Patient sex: M
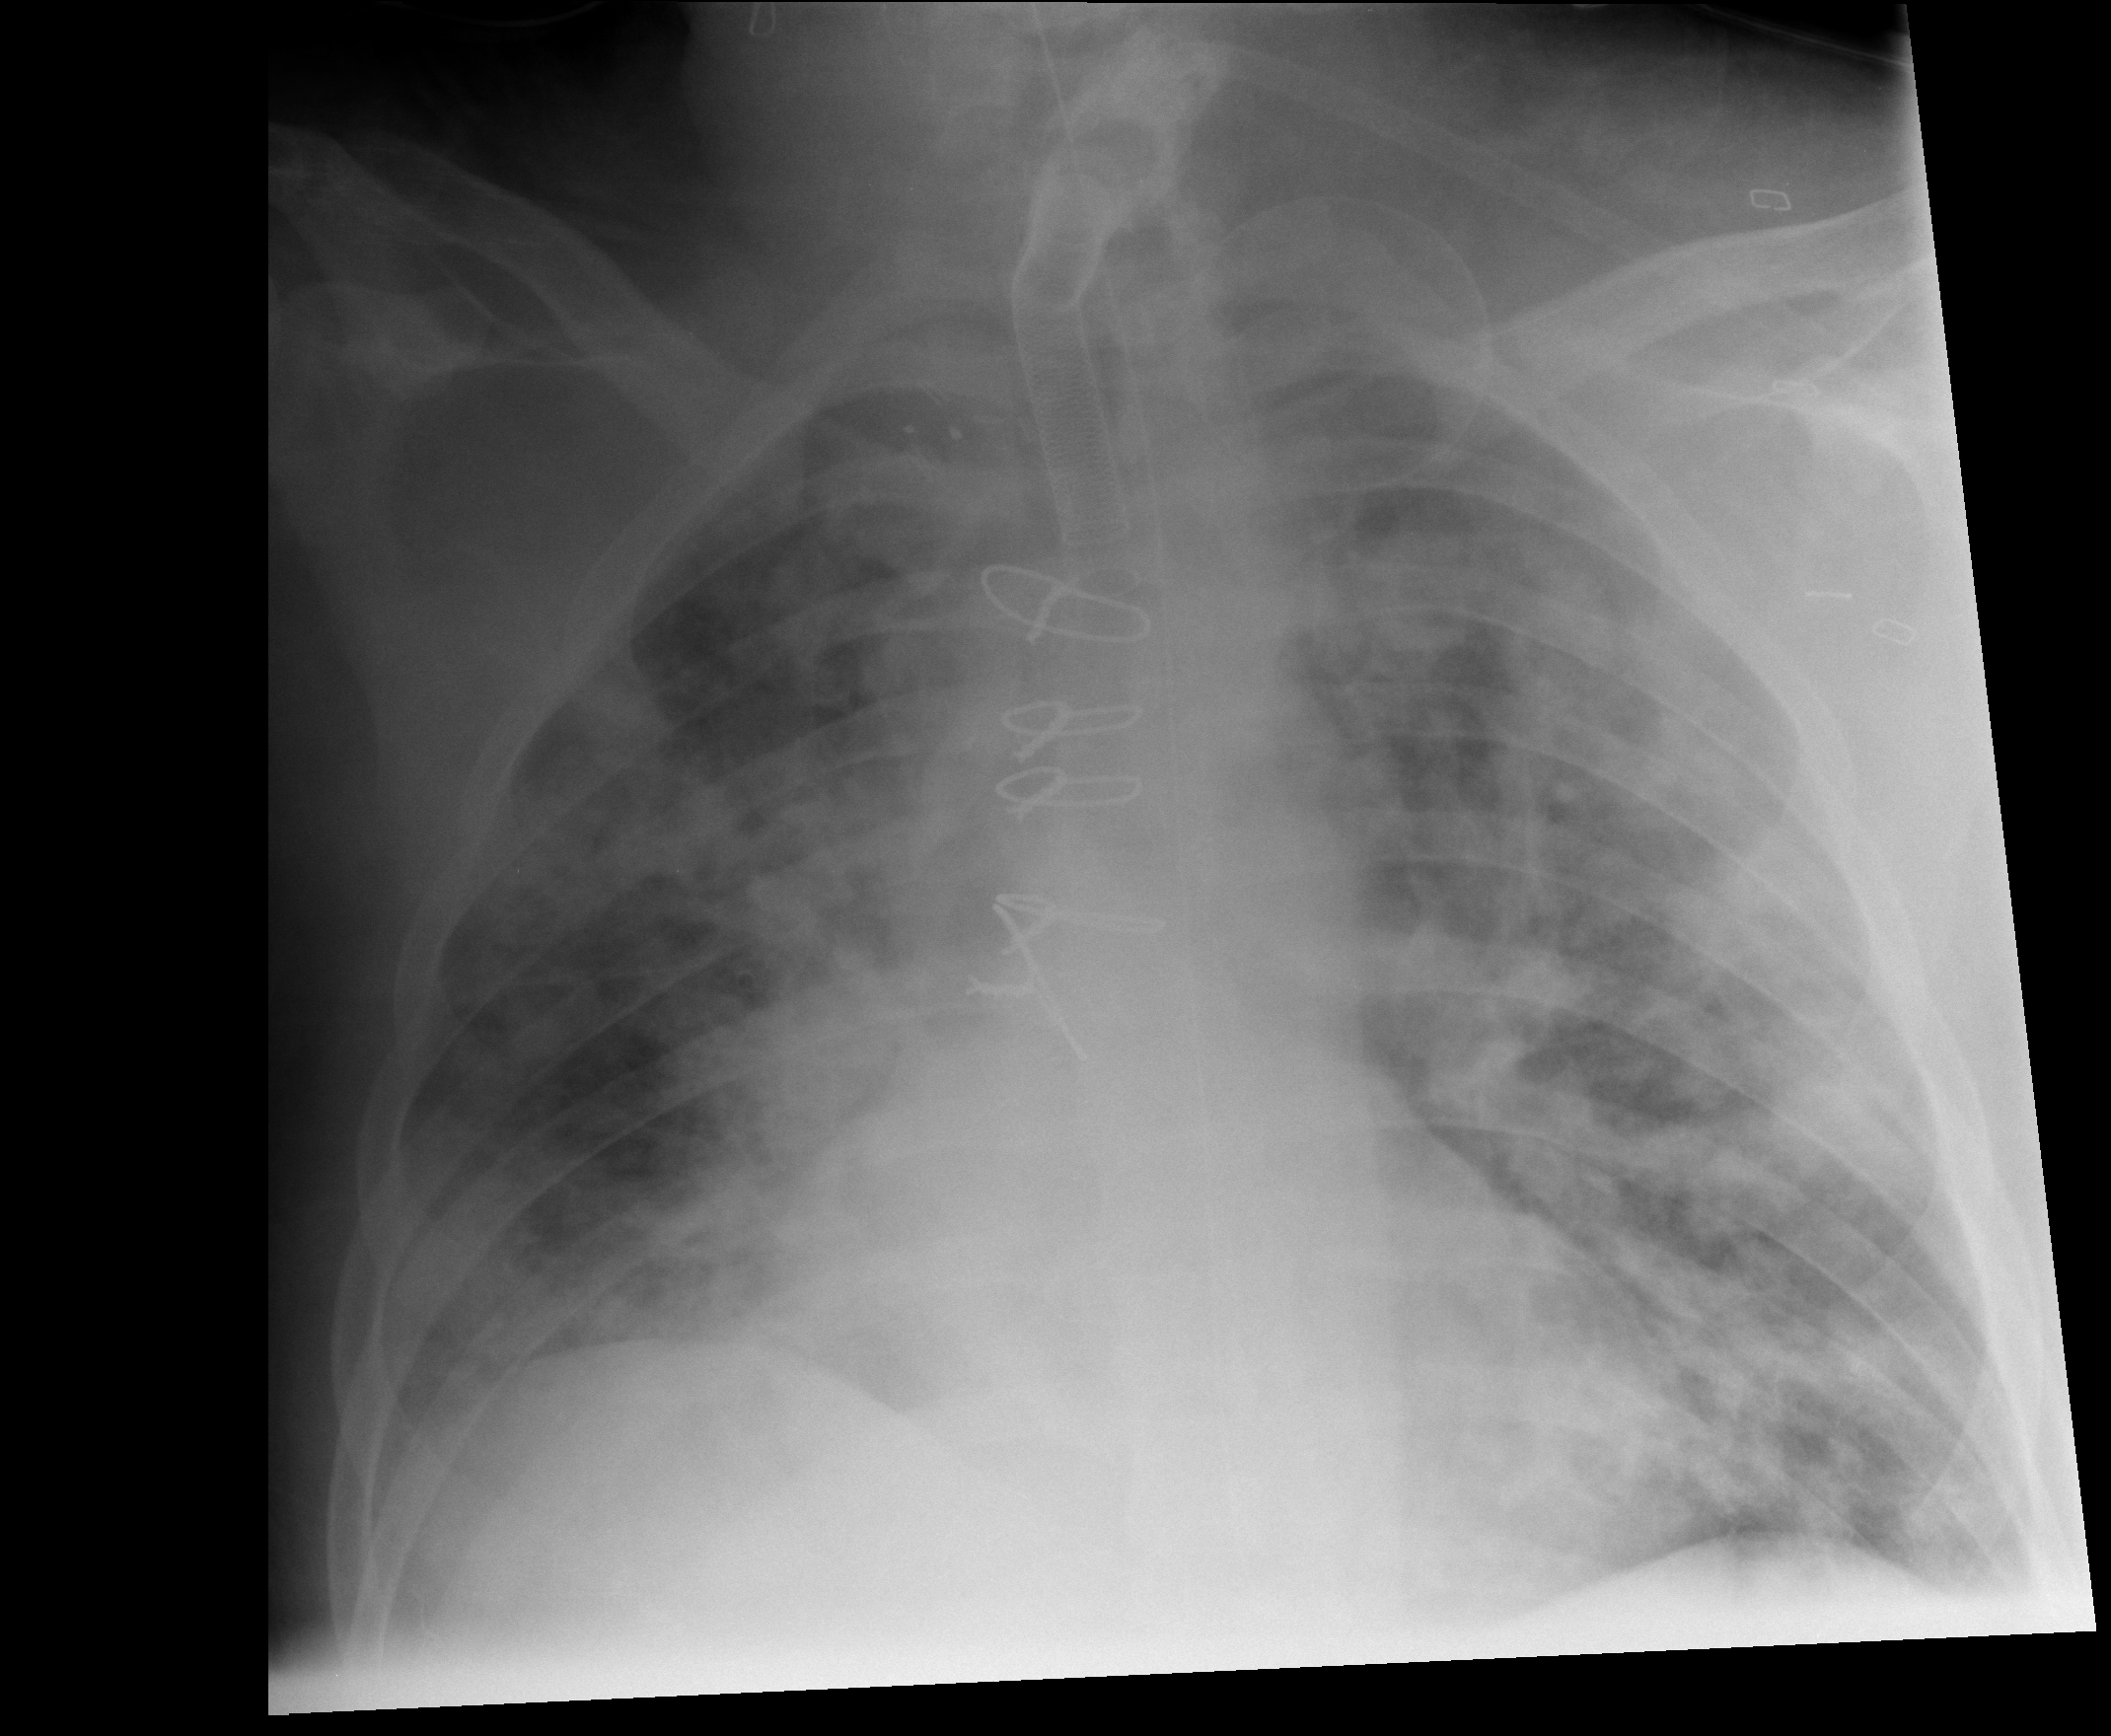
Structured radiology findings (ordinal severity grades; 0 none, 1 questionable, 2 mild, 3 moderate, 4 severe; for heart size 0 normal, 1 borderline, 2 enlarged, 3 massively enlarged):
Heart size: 0
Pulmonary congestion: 0
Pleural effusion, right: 0
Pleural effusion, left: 0
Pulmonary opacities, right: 3
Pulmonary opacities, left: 3
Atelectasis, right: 3
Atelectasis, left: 3